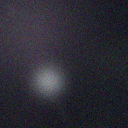
Screen state: off